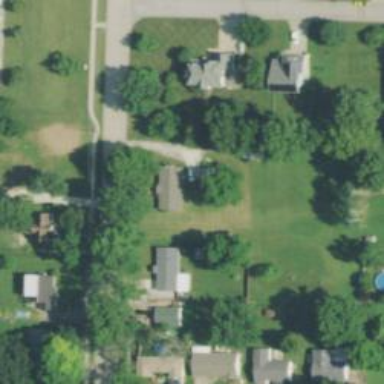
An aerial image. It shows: Driveway.